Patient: sex M, age 34
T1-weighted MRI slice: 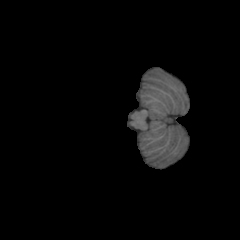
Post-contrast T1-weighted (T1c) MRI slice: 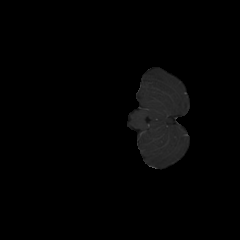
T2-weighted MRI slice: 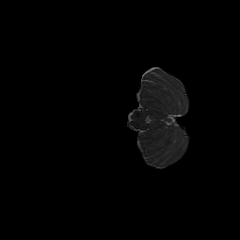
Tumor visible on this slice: no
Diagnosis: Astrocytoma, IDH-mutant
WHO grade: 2